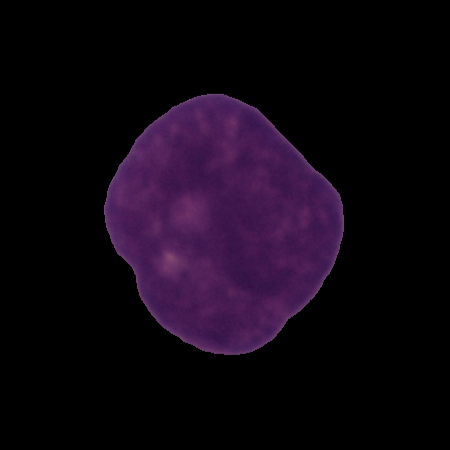
Label: cancer